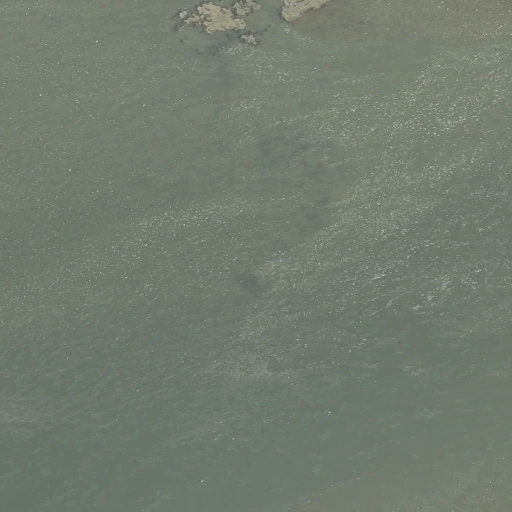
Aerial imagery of bar in Maine named Bray Ledge containing open water and herbaceous wetlands